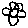
Label: flower